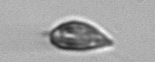
Label: Prorocentrum_triestinum